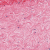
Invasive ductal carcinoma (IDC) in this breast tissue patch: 0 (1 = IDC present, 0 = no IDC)